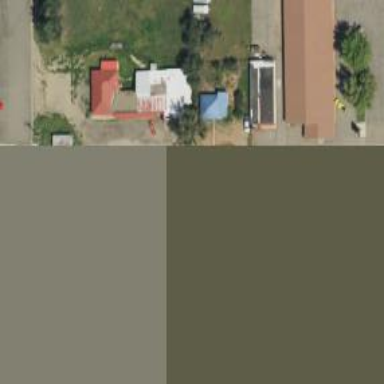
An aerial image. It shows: Building that is motel.